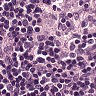
Metastatic tissue present: no